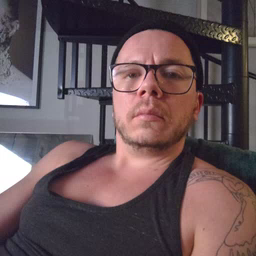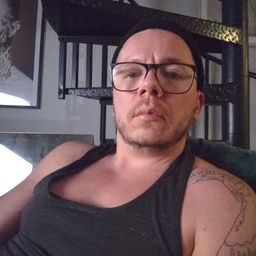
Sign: touch